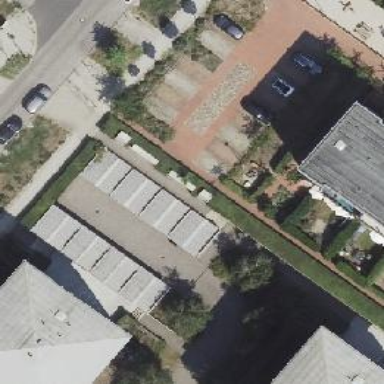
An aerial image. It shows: Carport structure.